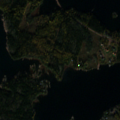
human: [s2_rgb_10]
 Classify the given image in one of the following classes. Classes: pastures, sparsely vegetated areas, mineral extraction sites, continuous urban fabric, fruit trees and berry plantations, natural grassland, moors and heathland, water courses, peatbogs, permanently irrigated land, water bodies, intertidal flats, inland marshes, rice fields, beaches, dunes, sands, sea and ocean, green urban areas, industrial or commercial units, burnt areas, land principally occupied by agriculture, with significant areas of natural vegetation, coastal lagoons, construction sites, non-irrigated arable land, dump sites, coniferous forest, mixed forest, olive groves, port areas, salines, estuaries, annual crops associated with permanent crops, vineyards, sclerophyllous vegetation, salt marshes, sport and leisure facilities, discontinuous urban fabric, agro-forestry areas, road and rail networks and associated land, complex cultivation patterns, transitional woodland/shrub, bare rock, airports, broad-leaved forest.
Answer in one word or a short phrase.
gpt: coniferous forest, mixed forest, sea and ocean